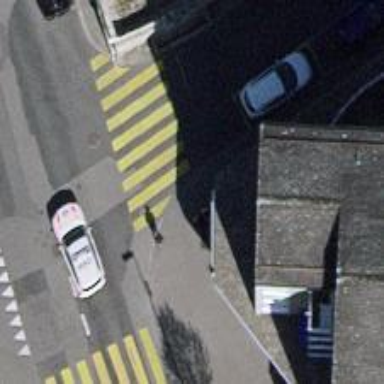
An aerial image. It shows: Uncontrolled crossing on the road.